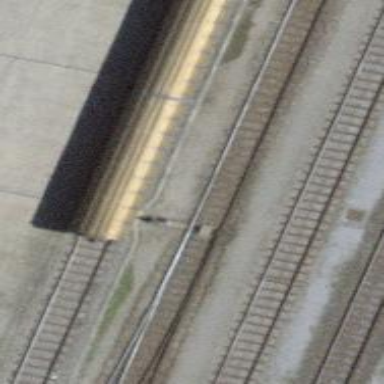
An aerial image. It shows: Railway switch.